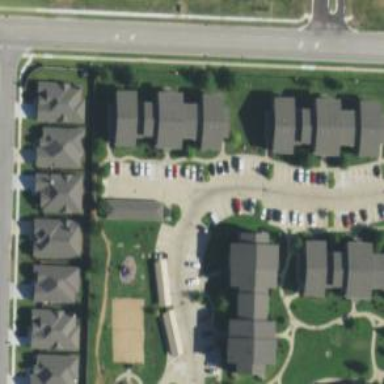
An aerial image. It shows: Living street.